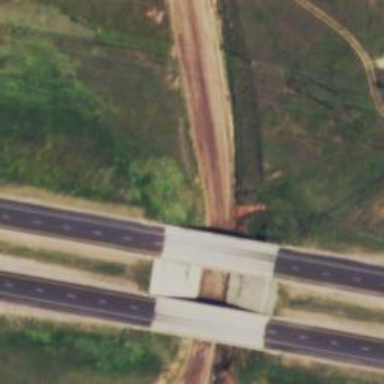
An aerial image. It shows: Motorway bridge with asphalt surface.